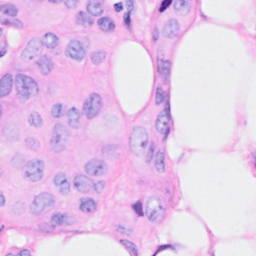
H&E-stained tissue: Breast